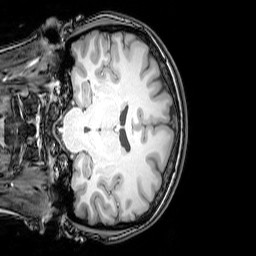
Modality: T1w
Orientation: coronal
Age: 26
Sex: female
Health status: healthy
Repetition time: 0.081 s
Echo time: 0.037 s